Field crop: maize
Growth stage: 2
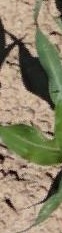
Species: maize